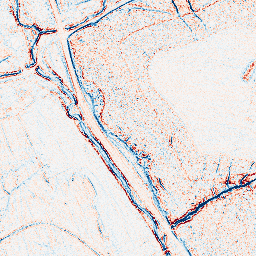
Category: edge_preserving
Decomposition family: bilateral
Decomposition parameters: d: 5
sigma_color: 100
sigma_space: 75
Upsampling method: bicubic_16x
Upsampling parameters: scale: 16
Upsampling scale: 16